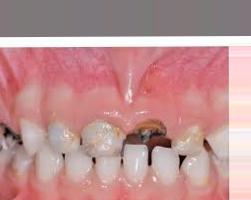
Condition: Caries